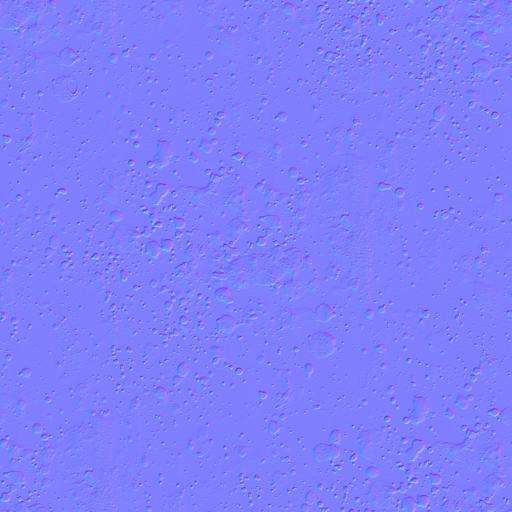
imperfection imperfections stains surface water